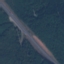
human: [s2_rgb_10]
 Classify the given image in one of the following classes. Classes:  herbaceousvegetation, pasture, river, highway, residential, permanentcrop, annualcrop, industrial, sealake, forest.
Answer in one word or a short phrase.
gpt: Highway